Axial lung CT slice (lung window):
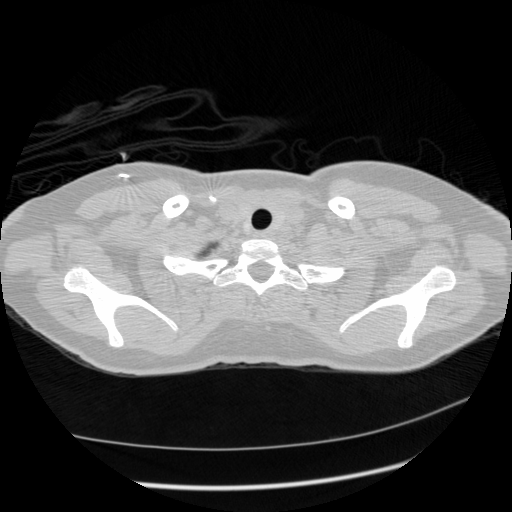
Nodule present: no